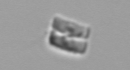
Label: Bacillariophyceae_morphotype1